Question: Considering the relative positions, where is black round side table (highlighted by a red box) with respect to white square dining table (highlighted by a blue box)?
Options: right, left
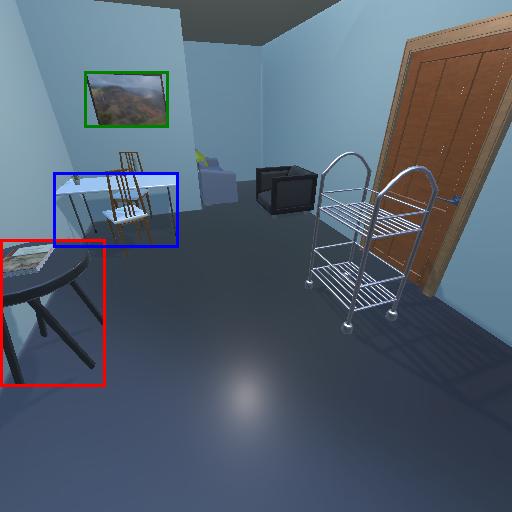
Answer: right